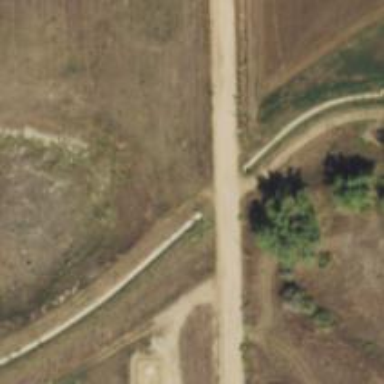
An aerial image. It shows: Culvert underpass for canal.